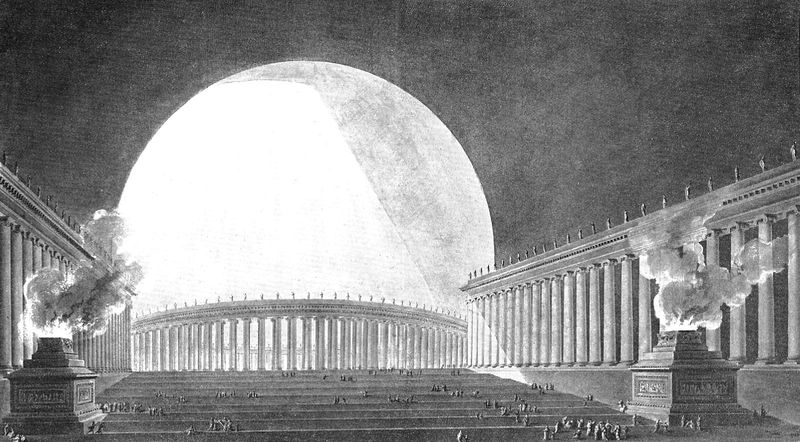
Titel: Entwurf eines Museums von Boullée
Künstler: Etienne-Louis Boullée
Schlagwörter: dunkel, feuer, himmel, schatten, menschen, grau, hell, licht, schwarz, säulen, weiss, zeichnung, gebäude, architektur, bild, qualm, rauch, sonne, theater, rund, bogen, inszenierung, figuren, kuppel, treppe, treppen, stufen, monumental, arena, eingang, arkade, kolonnade, mond, gewölbe, groß, radierung, stich, kugel, entwurf, arkaden, portal, statuen, griechenland, tempel, fackel, monument, kolonnaden, revolutionsarchitektur, säulenreihen, utopie, größe, säulenbögen, grechenland